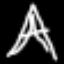
Label: The Eiffel Tower